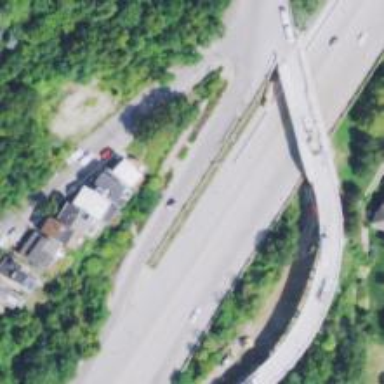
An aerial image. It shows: This image shows trunk highway that functions as expressway.